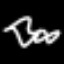
Label: squiggle